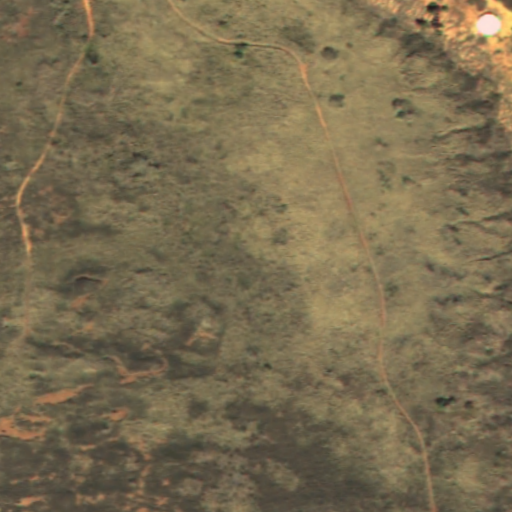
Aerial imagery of crater(s) in Hawaii named Luamakika containing only unknown